Interaction volume radius: 5 \u00c5
Interaction volume height: 30 \u00c5
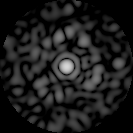
Disorder parameter: 0.8118